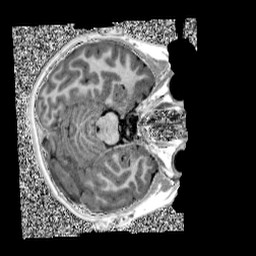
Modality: UNIT1
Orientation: axial
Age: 9
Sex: female
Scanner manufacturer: siemens
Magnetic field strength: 3 T
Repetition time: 4 s
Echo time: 0.00299 s